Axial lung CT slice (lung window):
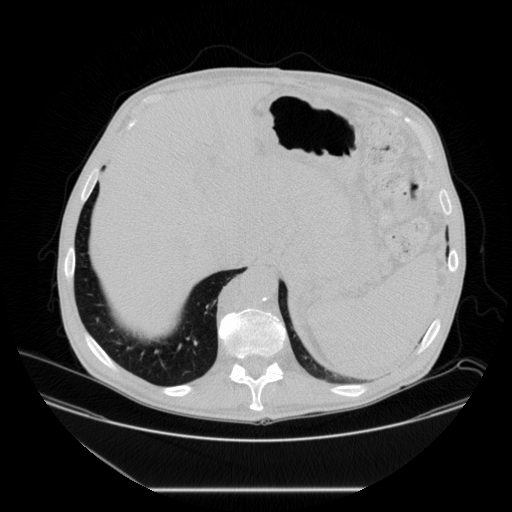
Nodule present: no